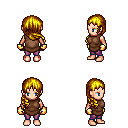
a pixel art fantasy rpg character, female body template, human, light skin, brown tunic, magenta pants, blonde right-swept hairstyle, gold gloves, four views (front, back, left, right), 2x2 character sprite sheet, small pixel art, hard edges, no anti-aliasing